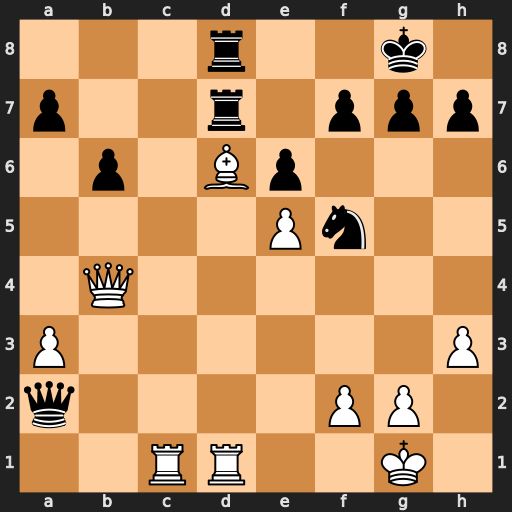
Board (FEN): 3r2k1/p2r1ppp/1p1Bp3/4Pn2/1Q6/P6P/q4PP1/2RR2K1
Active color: w
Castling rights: -
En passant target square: -
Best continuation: Rd2 Qxd2 Qxd2